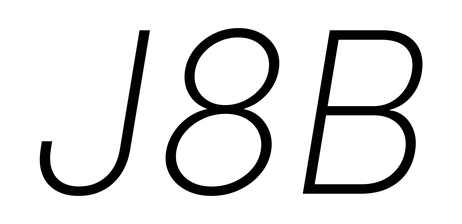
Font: Inter-Italic_ExtraLight_Italic